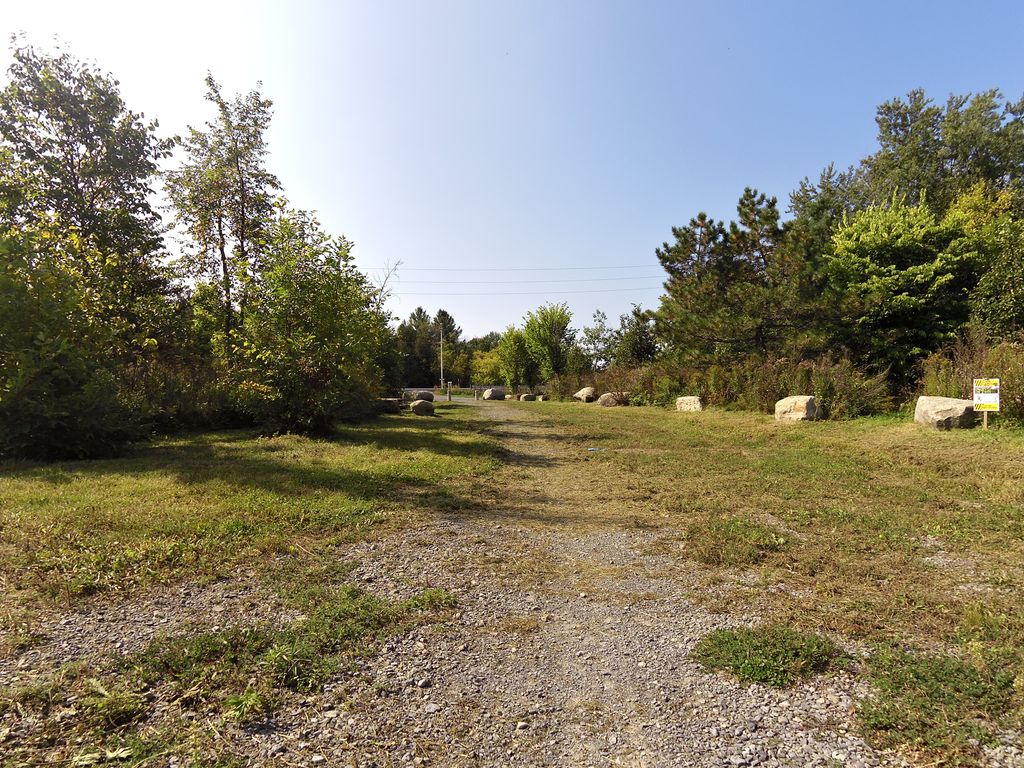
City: ottawa-gatineau